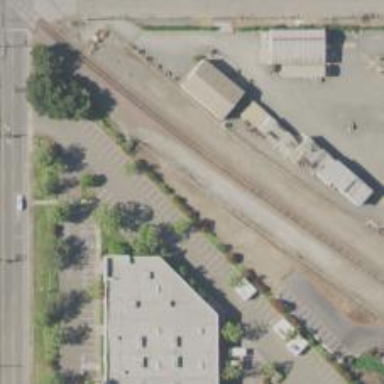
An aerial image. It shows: Siding service.